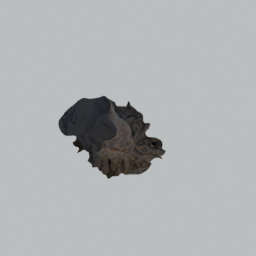
Label: nature